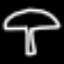
Label: mushroom